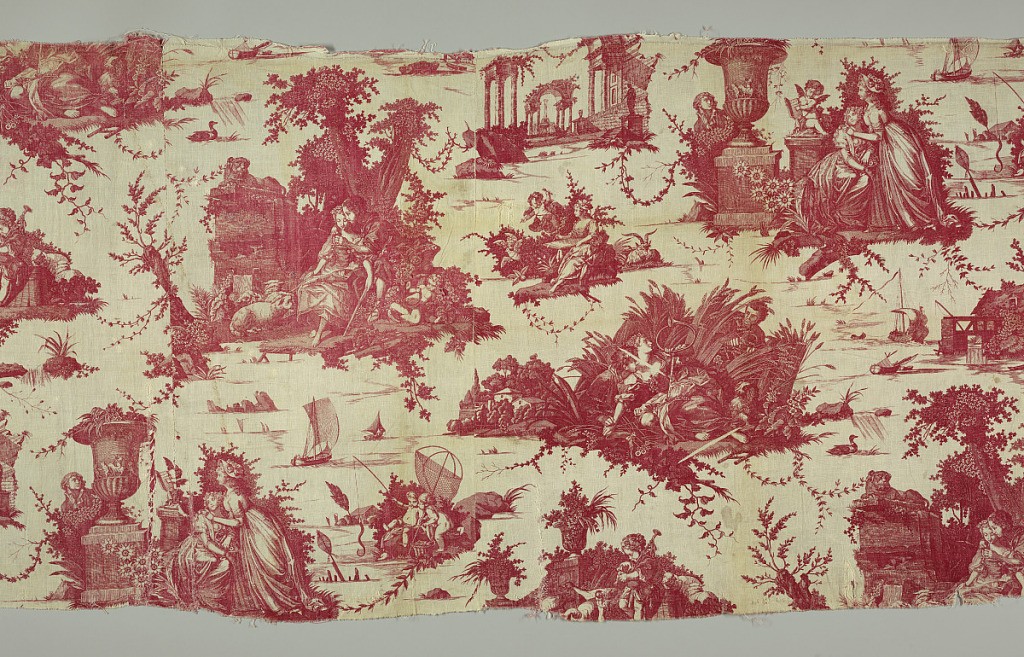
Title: L'Agreable lecon ou L'Art d'Amier
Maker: Petitpierre Freres
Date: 1785–90
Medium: cotton Technique: printed by engraved copper plate on plain weave
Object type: Panel
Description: Scenes of love: a shepherd teaching a shepherdess to play a pipe next to t lion topped plinth inscribed "L'AGREABLE LECON", one woman instructing another woman following a text in a book called "L'ART D'AIMER" held up by Cupid, Cupid pointing out a pair of mating birds to a woman sketching, a child playing the bagpipes to animals, children catching eels, and classical ruins. In red on white.